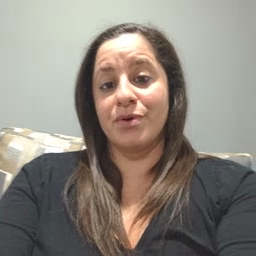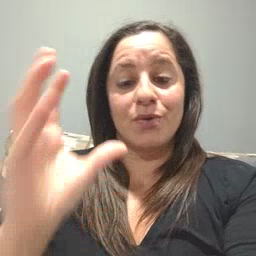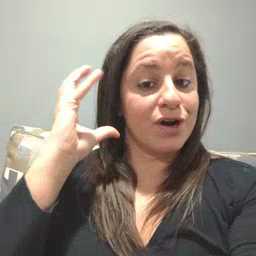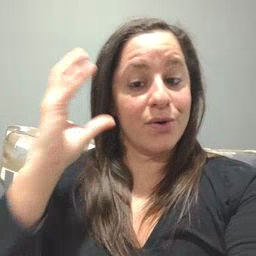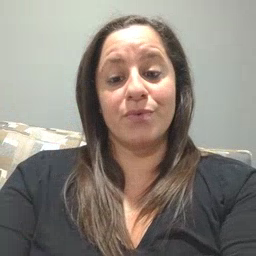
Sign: radio